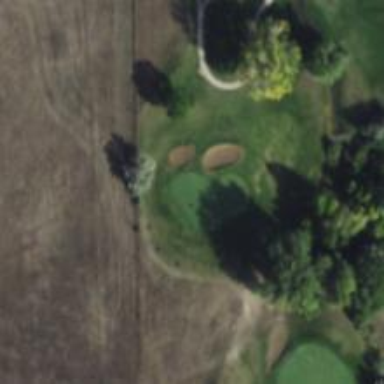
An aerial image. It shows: View of golf hole.